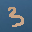
Label: 3